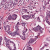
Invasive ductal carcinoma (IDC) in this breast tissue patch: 1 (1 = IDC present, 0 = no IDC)